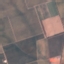
Label: PermanentCrop